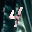
Label: 4